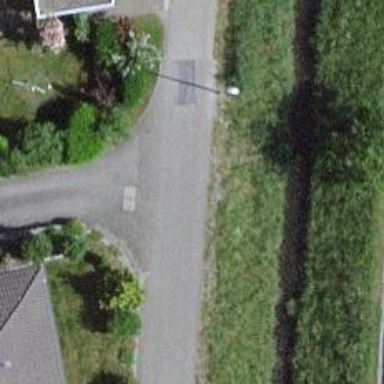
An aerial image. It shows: Residential road with asphalt surface.